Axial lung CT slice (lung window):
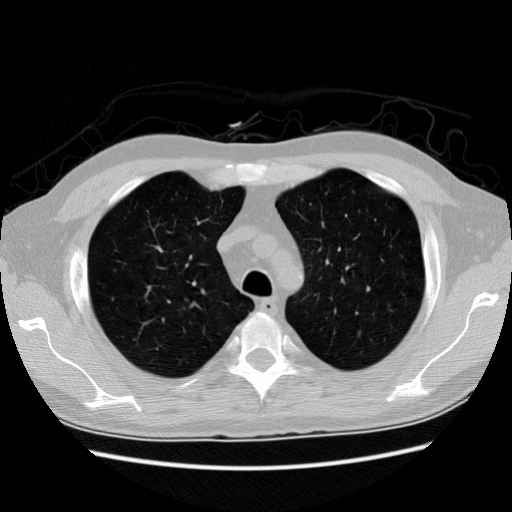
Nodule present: no